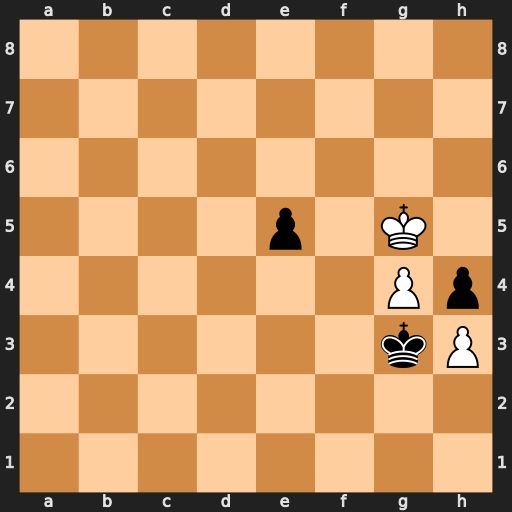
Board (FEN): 8/8/8/4p1K1/6Pp/6kP/8/8
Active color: w
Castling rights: -
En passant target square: -
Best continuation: Kf5 Kxh3 g5 Kg2 g6 h3 g7 h2 g8=Q+